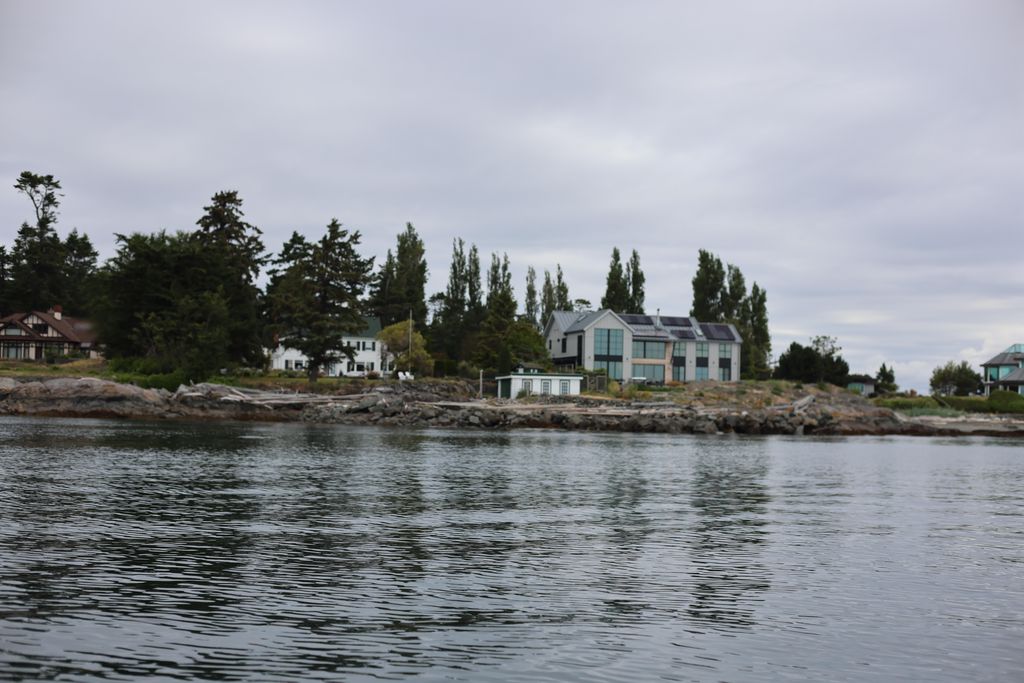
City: victoria